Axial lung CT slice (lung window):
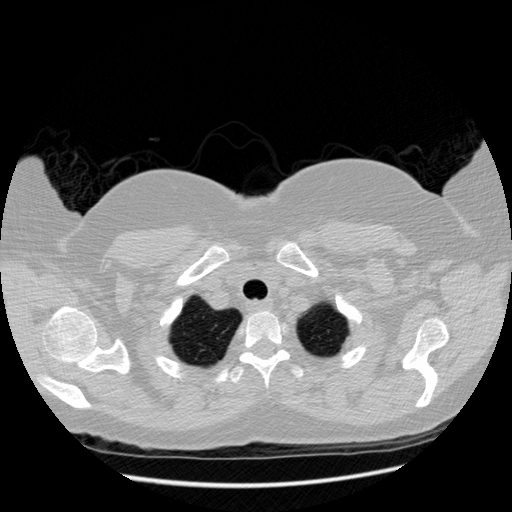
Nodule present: no